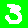
Digit: 3